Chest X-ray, PA view. Patient: 62 years old, sex F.
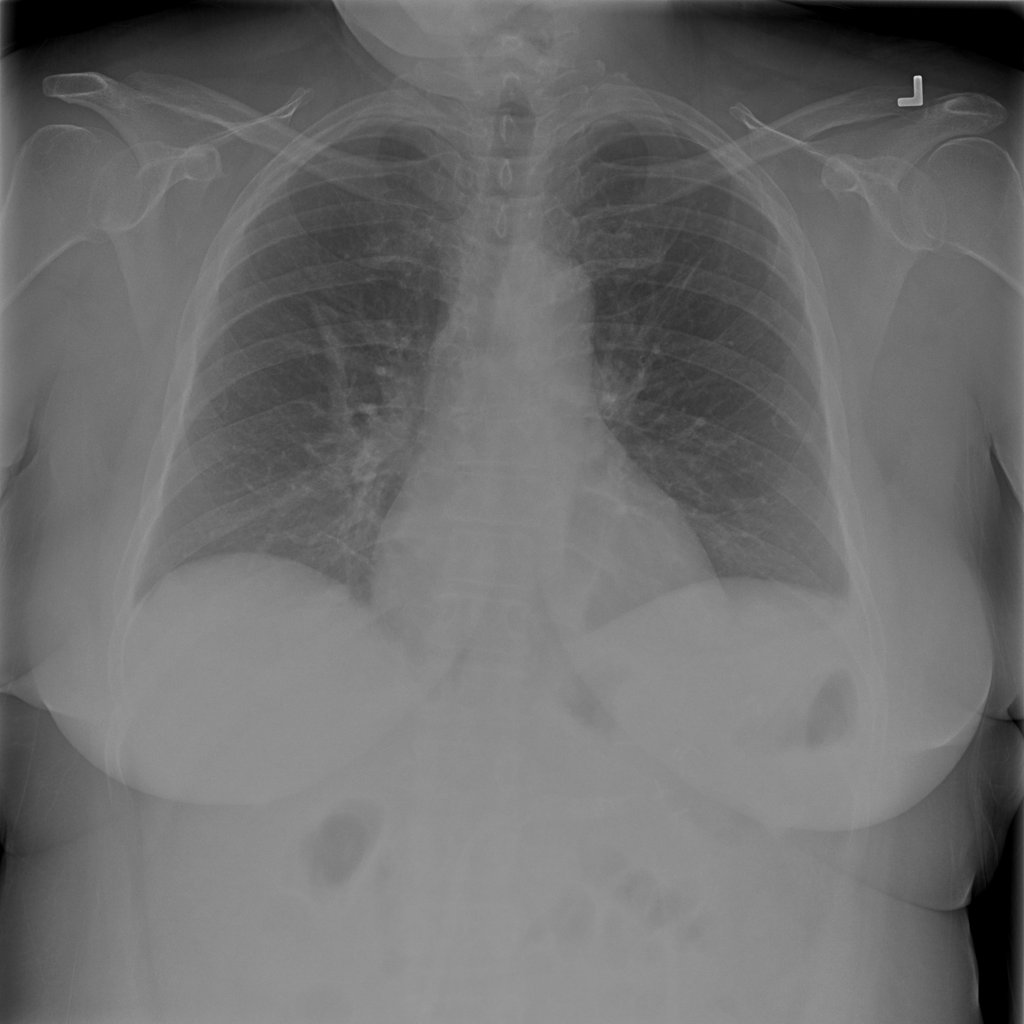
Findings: Atelectasis, Pleural_Thickening